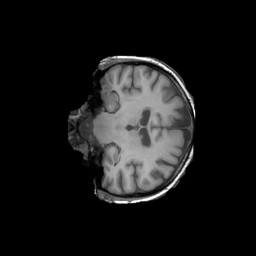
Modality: T1w
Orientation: coronal
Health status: ill
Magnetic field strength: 3 T